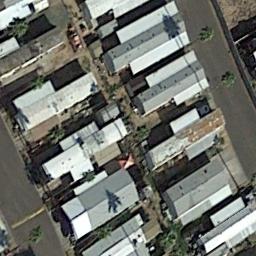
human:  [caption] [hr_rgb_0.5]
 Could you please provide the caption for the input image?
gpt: There are neat rows of mobile homes on both sides of the road .

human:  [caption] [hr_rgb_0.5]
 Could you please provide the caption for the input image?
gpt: There are many buildings in the mobile home park .

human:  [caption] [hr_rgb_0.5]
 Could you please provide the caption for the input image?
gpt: The mobile home park is on the grass next to the road .

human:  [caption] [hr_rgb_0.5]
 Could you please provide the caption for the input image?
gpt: The mobile home park with some dense mobile homes is surrounded by roads .

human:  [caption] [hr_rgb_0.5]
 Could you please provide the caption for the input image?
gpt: There are some gray buildings in the mobile home park .